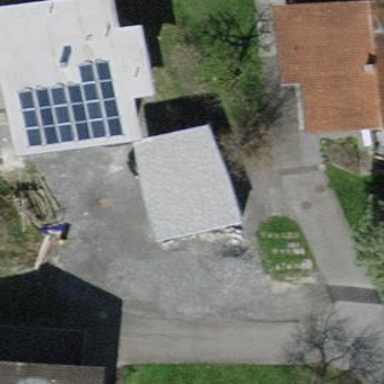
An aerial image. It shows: Garage building.